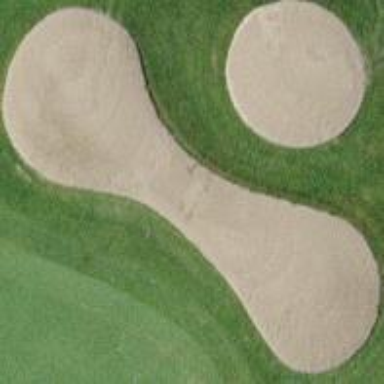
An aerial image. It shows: Golf bunker.